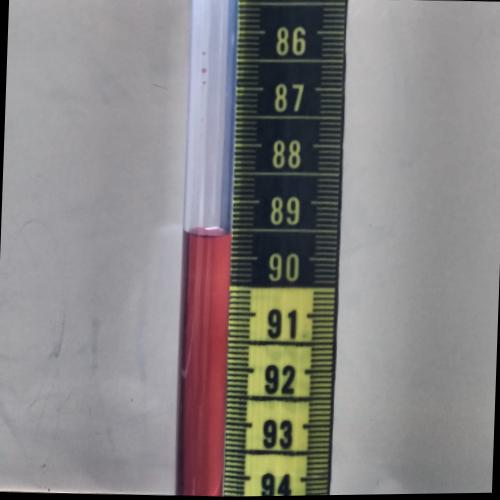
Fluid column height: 89.6 cm